Question: I'm creating a simple interface with NavigationController and BandListViewController(UITableViewController) inside Interface Builder and setting the delegation to AppDelegate properties.
'''
@interface CRUDAppDelegate : NSObject <UIApplicationDelegate> {
UINavigationController *bandNav;
BandListViewController *bandList;
}
'''
and

However, I can't figure out how can I initialize my BandListViewController passing the paramater managedObjectContext without setting it on awakeFromNib. The CRUDAppDelegate already init this controller and set his own nib into the navigationController, but then when I try to make a new BandListViewController in didFinishLaunchingWithOptions with initInManagedObjectContext, the display (TableViewController) remains of the old bandList. (with managedObjectContext = null)
What I've done so far is keeping the bandList managedObjectContext at awakeFromNib as Apple suggests.
'''
- (void)awakeFromNib
{
/*
Typically you should set up the Core Data stack here, usually by passing the managed object context to the first view controller.
self.<#View controller#>.managedObjectContext = self.managedObjectContext;
*/
self.bandList.managedObjectContext = self.managedObjectContext;
}
'''
What I wanted
'''
- (BOOL)application:(UIApplication *)application didFinishLaunchingWithOptions:(NSDictionary *)launchOptions
{
self.bandList = [[BandListViewController alloc] initInManagedObjectContext:self.managedObjectContext];
// Override point for customization after application launch.
[self.window addSubview:bandNav.view];
[self.window makeKeyAndVisible];
return YES;
}
'''
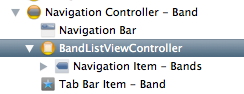
Answer: Congratulations; you've found one of the many annoying limitations of Interface Builder!
Do it all in code and save yourself the headache. There really isn't that much code.
Alternatively, the easier way from your current state is to instantiate a "dummy" controller in the nib and then do something like 'bandNav.viewControllers = [NSArray arrayWithObject:bandList];'.